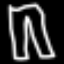
Label: pants